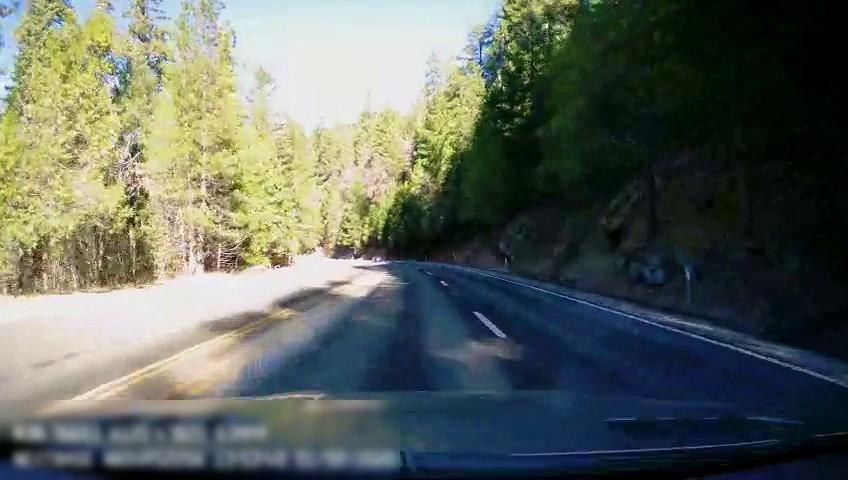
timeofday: Day
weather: Sunny
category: Drivable Space
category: Lanes | Current Lane
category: Lanes | Alternate Lane
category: Lanes | Current Lane
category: Lanes | Alternate Lane
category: Lanes | Opposite Lane
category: Lanes | Opposite Lane